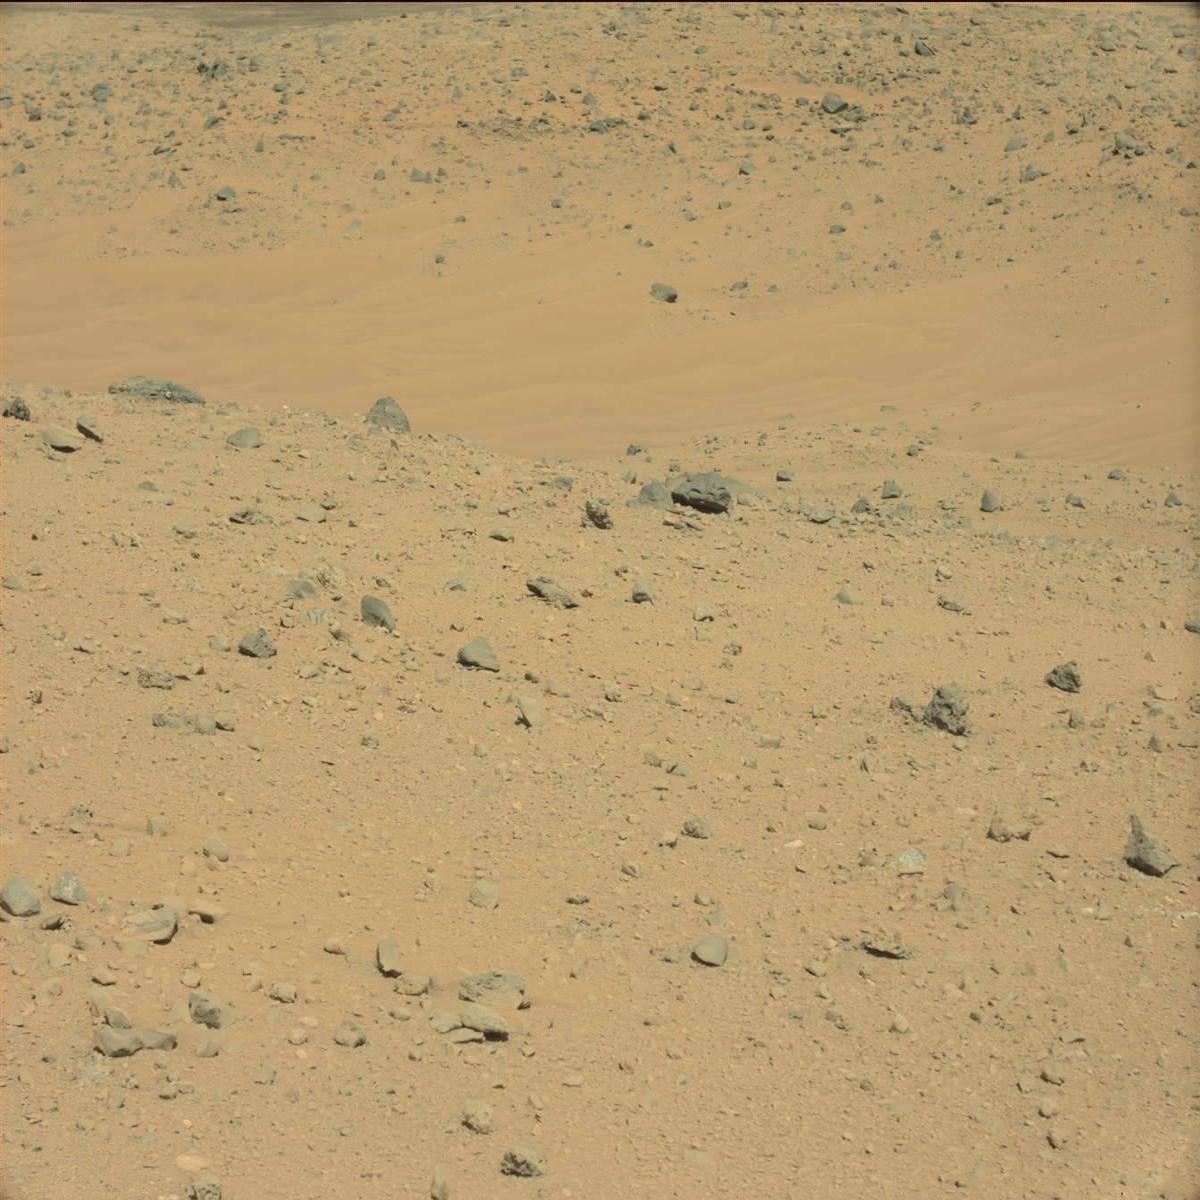
Terrain classes present: Bedrock, Ridge, Rock, Sand / Soil